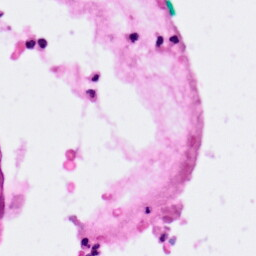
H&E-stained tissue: Pancreatic